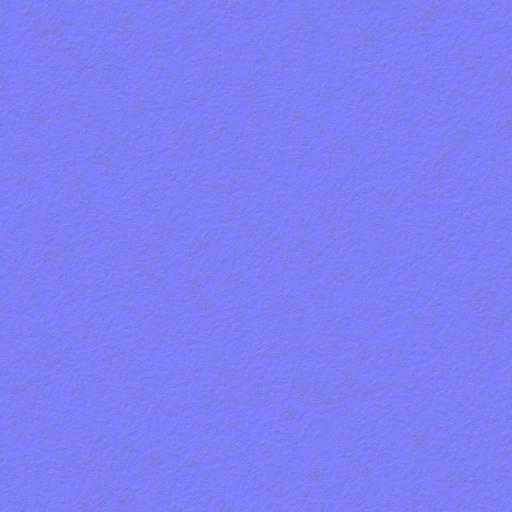
diamond leather red stitched